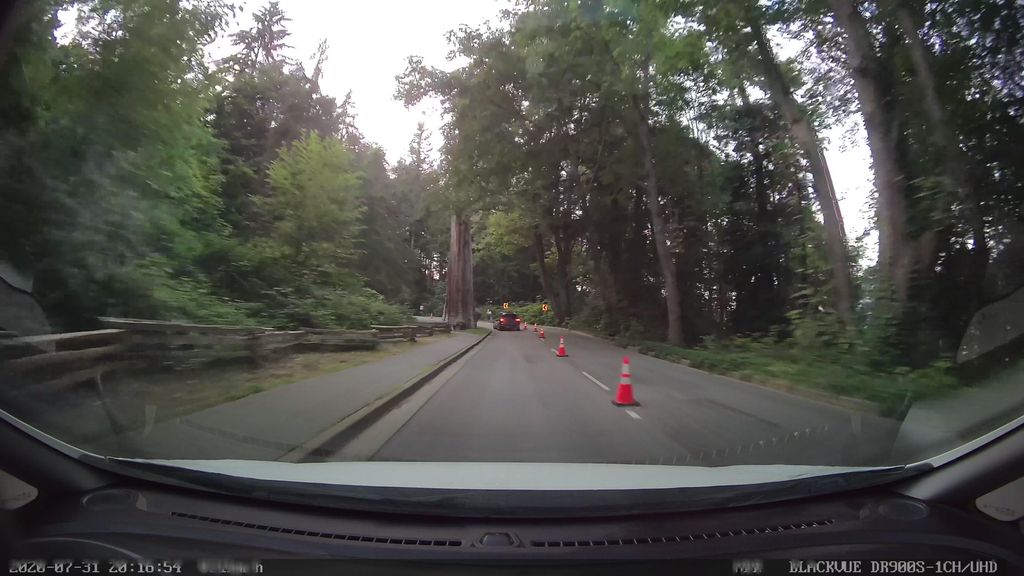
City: vancouver